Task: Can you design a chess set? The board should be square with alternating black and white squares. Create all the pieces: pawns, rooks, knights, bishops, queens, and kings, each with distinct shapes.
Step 2576:
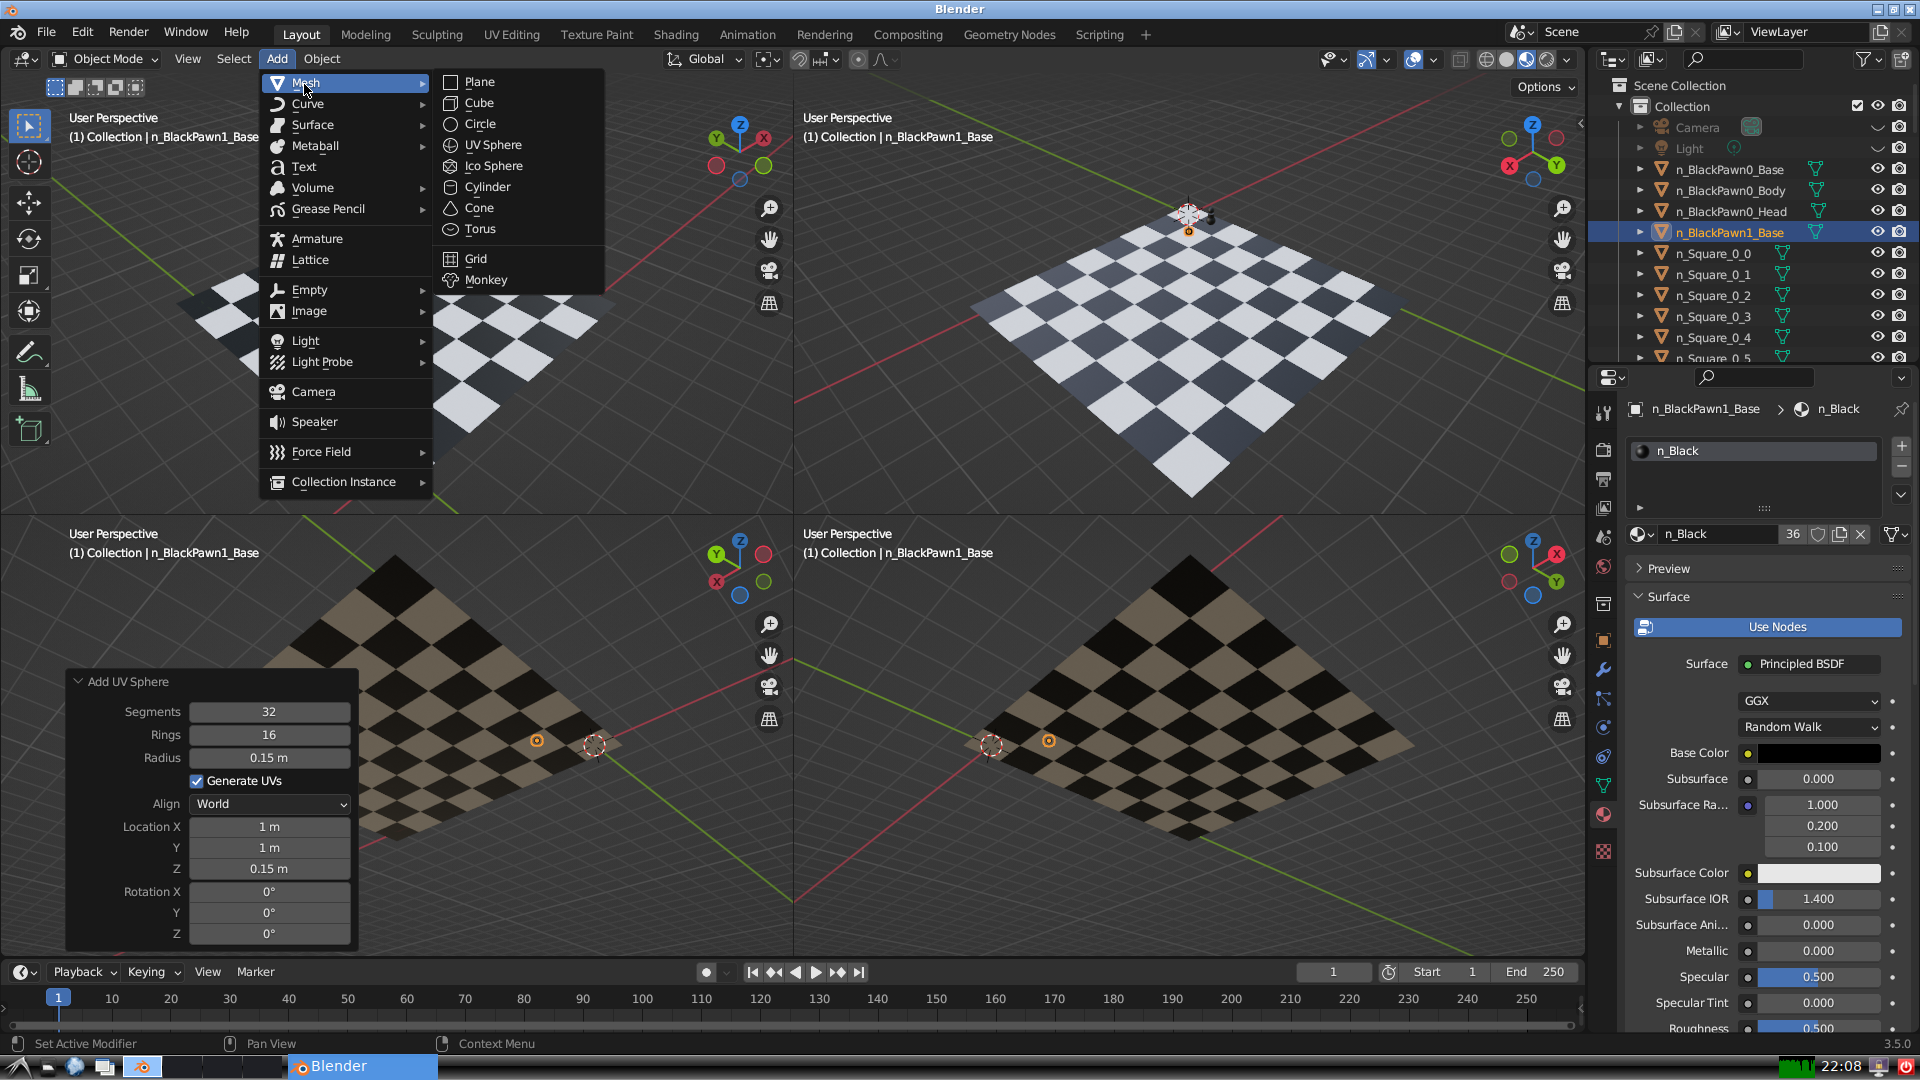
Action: {"mouse_move": [499, 187]}